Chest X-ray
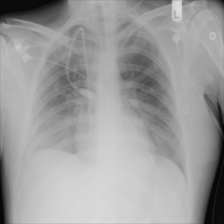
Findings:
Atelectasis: negative
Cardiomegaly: negative
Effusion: negative
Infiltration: negative
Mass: negative
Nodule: negative
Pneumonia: negative
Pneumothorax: negative
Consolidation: negative
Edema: negative
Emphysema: negative
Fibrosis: negative
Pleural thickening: negative
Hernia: negative